Breast ultrasound image
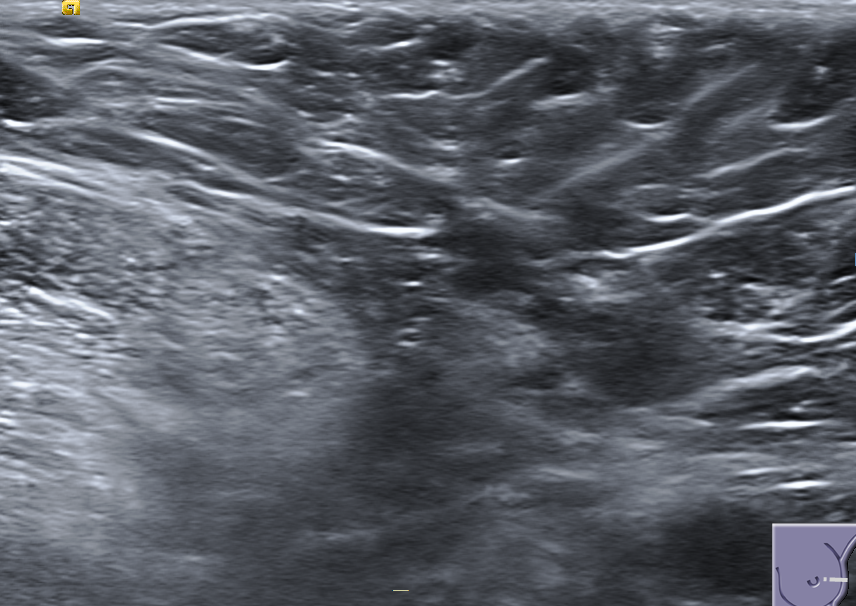
Diagnosis: normal